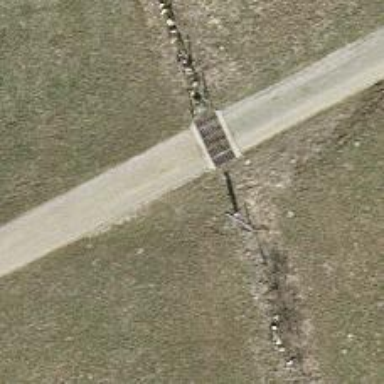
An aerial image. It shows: Gate.